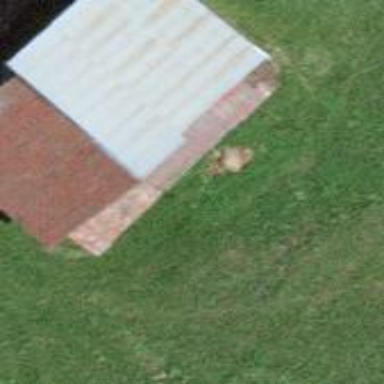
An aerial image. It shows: Rural barn.